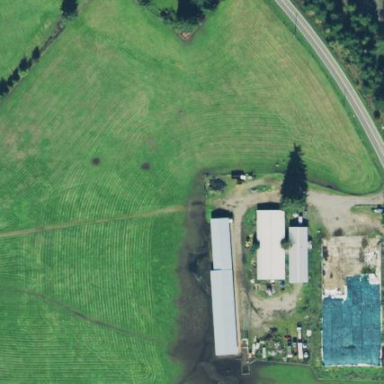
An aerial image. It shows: Farmyard area.